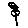
Label: flower